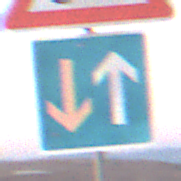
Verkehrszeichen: VorrangVorGegenverkehr
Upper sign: RadverkehrRechts
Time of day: SunriseSunset
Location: Outdoor (Nature)
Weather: Clear
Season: NotSpecified
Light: Natural